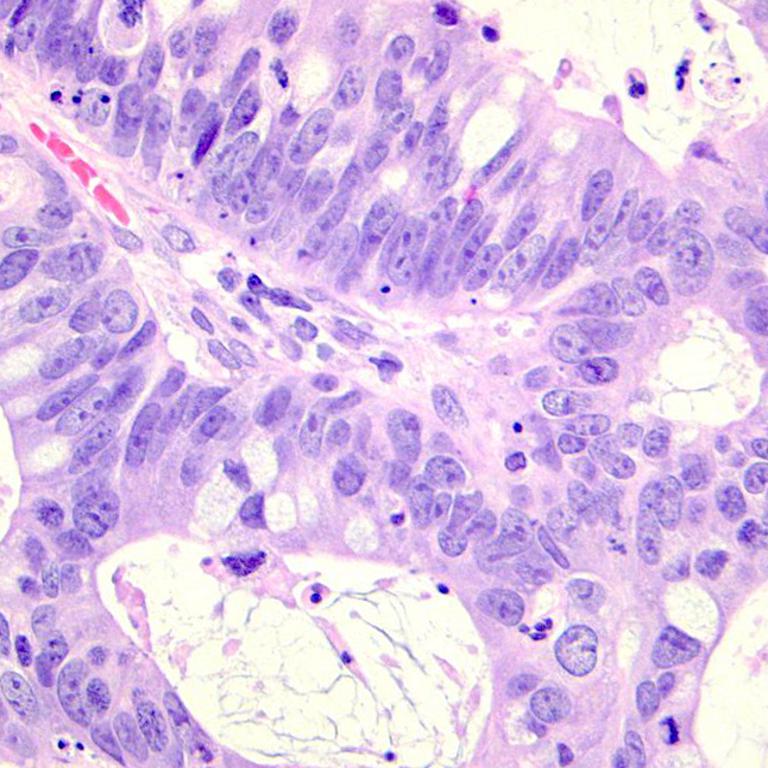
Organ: colon
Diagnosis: adenocarcinomas